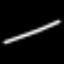
Label: line